Field crop: tomato
Growth stage: 2
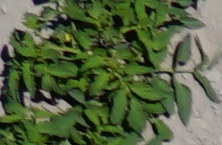
Species: tomato